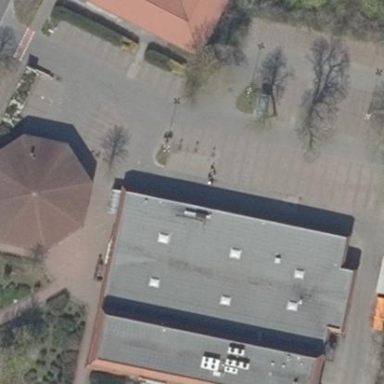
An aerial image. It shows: Supermarket building.